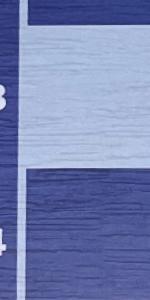
Label: Empty